Question: I have added a User Control to my project. After having added it, I have extended it to the "tabPage" class (since I want it to be a tabPage):
'''
public partial class userParPage : TabPage
{
...
}
'''
Since that moment the designer got a "strange" look. Here's a picture:

It doesn't matter where I place the label and the textbox, I am not able to change their size/position etc.
Does anyone know how to reset the normal designer?
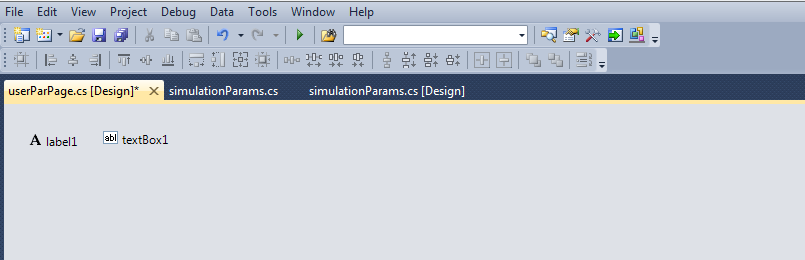
Answer: I think I have found a work-around.
1. Change the class from tabPage to UserControl. The Winform designer will display as usual;
2. Make your changes to the form;
3. When it's done, re-change the class from UserControl to tabPage.
Like this, you will be able to build up visually your custom user control and to give it a specific type (such as tabPage) just after.